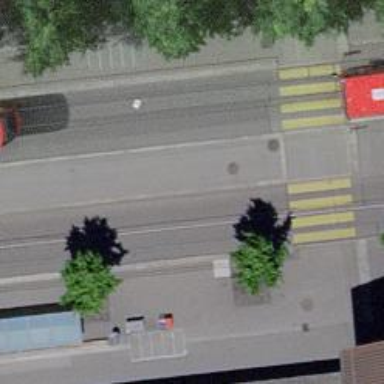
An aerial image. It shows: Bus stop for public transport with tram stop. The location serves tram services.